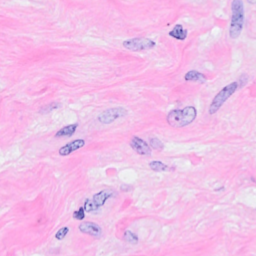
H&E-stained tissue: Breast